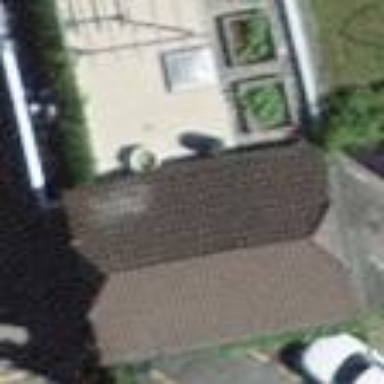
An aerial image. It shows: Garage.